Question: I entered Scala courses on Coursera and used to write Scala projects in 'Eclipse Indigo'. All worked well. But now I gonna to convert to my favorite IDE - Intellij IDEA.
But I can't configure it for Scala usage.
1. Install Scala, set system SCALA_HOME variable
2. Install SBT
3. Install Scala plugin on Intellij IDEA
1. When I import coursera assignments, Intellij doesn't see some classes like List, Array etc. For example, when I try to import it via Alt+Enter key it propose me java.jang.reflect.Array, java.sql.Array, com.sun.xml....Array. So I can't import Scala Array with tail and head methods.
2. When I try: New Project -> Scala Module the are to problems: a) When I choose Set Scala Home it complains that there are missing files b) When I choose Existent Library there is nothing to choose in Compiler/Standart fields.

How to configure Intellij properly?
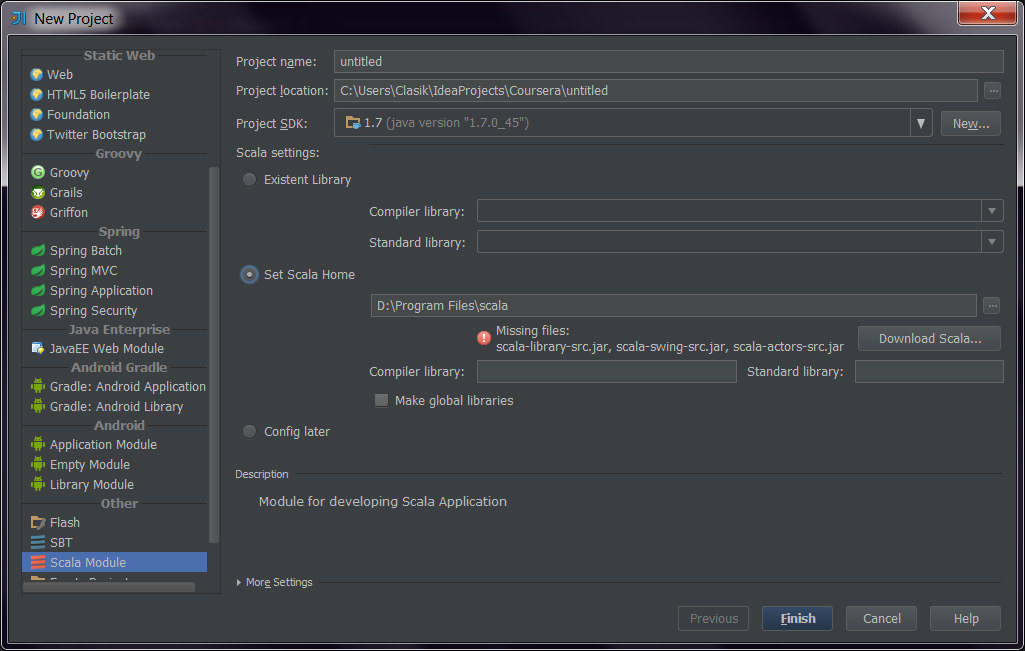
Answer: Is the directory you specified the right one? It should have bin, doc, etc. in it. If so, try entering the following by hand:
For compiler library, 'scala-compiler'
For standard library, 'scala-library'
IDEA found these for me automatically, but perhaps something went wrong for you.